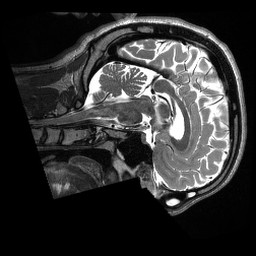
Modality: T2w
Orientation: sagittal
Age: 22
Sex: male